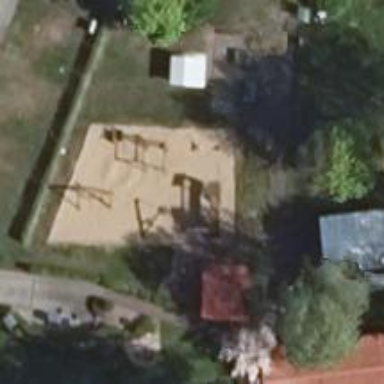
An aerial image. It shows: Playground area for leisure land.